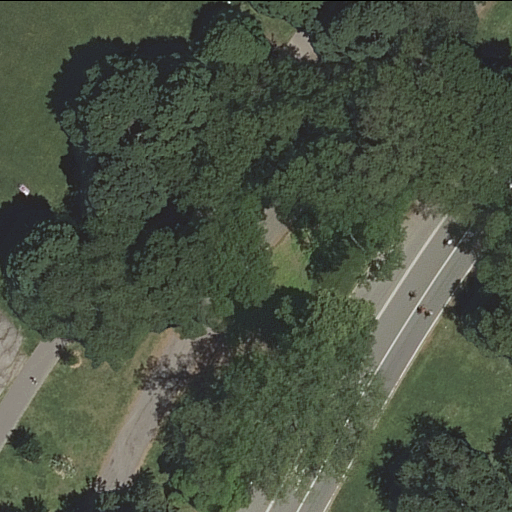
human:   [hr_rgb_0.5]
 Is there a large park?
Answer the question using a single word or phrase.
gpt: yes

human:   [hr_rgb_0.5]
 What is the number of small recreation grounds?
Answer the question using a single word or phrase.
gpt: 0

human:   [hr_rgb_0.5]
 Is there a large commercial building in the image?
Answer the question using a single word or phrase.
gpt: no

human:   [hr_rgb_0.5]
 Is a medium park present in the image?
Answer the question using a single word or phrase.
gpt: no

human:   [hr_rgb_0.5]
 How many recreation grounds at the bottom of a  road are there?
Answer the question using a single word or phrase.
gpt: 0

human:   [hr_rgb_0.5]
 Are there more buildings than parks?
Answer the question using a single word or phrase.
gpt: no

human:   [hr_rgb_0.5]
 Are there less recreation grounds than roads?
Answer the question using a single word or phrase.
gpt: yes

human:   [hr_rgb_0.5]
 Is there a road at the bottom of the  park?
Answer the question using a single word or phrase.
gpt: no

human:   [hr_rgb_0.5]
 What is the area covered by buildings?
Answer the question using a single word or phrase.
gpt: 0m2

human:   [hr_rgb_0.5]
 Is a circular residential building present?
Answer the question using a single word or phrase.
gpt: no

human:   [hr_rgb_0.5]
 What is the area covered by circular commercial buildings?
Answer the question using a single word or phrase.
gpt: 0m2

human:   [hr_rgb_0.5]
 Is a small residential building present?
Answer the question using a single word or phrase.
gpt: no

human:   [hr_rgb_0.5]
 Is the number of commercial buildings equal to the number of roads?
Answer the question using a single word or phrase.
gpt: no

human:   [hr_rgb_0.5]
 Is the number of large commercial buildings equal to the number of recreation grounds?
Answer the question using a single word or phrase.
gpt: no

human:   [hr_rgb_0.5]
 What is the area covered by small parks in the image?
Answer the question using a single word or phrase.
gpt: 0m2

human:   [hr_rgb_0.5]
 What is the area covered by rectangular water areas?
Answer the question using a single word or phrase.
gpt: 0m2

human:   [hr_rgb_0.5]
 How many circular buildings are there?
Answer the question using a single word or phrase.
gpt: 0

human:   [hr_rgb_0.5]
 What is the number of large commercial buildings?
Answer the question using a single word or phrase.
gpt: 0

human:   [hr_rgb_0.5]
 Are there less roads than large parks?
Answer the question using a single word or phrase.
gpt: no

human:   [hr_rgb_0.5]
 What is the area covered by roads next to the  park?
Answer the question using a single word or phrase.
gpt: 0m2

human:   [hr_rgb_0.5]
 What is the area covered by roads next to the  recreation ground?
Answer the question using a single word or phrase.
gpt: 0m2

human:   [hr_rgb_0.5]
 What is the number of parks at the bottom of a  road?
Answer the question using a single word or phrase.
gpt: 1

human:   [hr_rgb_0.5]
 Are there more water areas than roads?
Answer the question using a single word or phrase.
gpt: no

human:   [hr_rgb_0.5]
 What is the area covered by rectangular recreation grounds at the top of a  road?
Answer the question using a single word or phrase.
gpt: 0m2

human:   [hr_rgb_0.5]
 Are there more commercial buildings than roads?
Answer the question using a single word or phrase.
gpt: no

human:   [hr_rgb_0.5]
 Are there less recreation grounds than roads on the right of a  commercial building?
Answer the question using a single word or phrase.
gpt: no

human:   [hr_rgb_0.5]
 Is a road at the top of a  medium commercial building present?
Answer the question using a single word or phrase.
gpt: no

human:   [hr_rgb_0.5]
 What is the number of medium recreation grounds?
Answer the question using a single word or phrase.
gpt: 0

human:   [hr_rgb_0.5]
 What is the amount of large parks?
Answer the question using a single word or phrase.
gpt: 1

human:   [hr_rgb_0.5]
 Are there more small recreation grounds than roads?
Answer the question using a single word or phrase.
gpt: no

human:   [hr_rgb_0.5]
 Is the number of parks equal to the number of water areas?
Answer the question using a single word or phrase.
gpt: no

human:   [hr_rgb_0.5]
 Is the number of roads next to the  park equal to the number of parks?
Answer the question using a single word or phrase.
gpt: no

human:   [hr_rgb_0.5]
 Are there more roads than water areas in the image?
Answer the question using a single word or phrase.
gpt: yes

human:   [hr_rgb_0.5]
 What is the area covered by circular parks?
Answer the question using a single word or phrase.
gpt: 0m2

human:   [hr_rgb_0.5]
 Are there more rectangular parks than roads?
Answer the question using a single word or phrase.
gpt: no

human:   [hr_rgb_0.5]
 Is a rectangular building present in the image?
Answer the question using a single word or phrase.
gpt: no